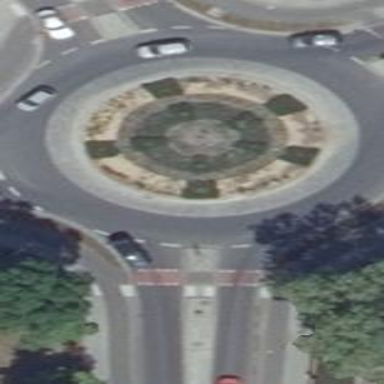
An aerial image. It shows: Primary highway with asphalt surface leading to roundabout. There is cycle track on the right side of the road.